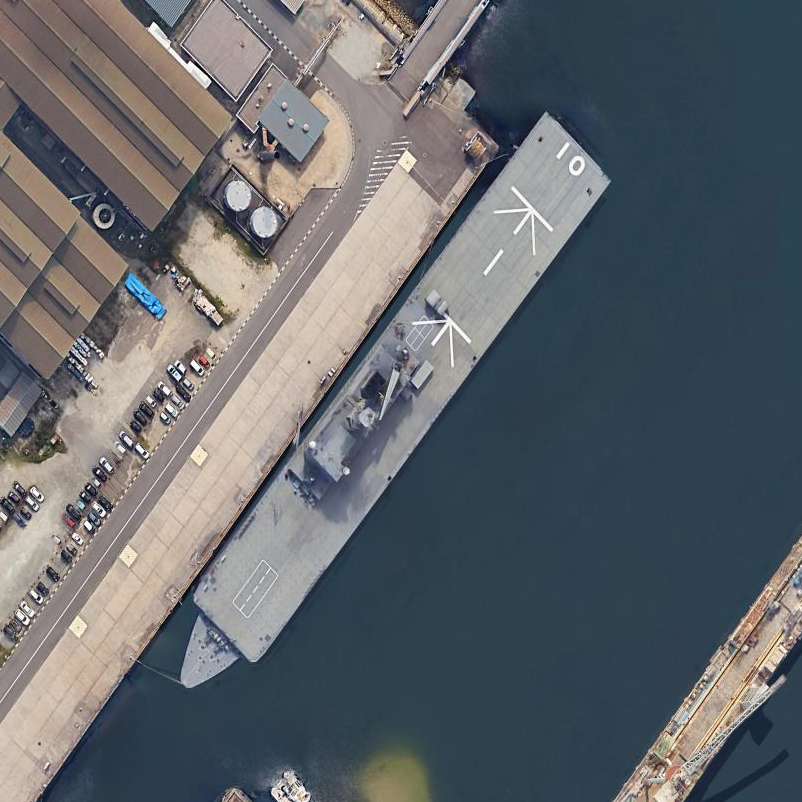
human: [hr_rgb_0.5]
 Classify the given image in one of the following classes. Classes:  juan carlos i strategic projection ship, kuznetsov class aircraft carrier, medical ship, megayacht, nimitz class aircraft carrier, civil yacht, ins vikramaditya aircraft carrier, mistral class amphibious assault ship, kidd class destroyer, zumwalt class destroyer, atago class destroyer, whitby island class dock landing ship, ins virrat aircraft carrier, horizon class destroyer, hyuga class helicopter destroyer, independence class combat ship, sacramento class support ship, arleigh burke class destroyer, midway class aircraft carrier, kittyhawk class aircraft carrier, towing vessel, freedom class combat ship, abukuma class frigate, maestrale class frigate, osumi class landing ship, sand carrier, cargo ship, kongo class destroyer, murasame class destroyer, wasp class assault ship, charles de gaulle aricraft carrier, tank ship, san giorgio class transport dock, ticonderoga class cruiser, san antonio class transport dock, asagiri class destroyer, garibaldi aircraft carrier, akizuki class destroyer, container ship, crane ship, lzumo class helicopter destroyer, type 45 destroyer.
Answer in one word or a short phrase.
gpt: Osumi class landing ship